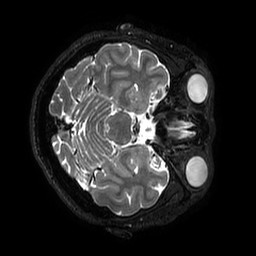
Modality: T2w
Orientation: axial
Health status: ill
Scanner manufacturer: philips
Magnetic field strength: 3 T
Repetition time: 2.5 s
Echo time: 0.331 s